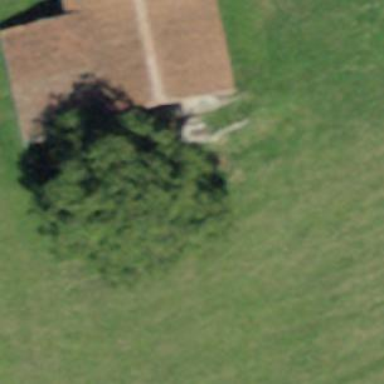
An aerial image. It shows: Barn.